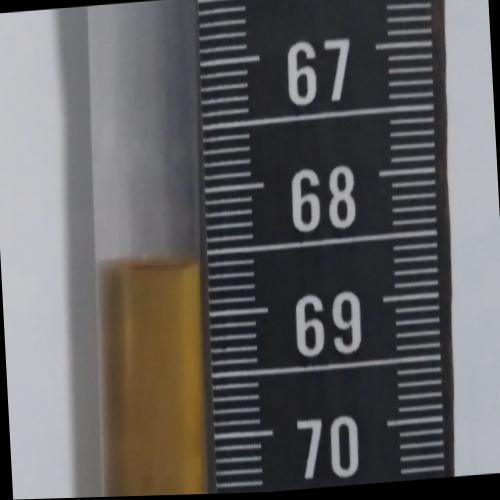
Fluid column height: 68.6 cm